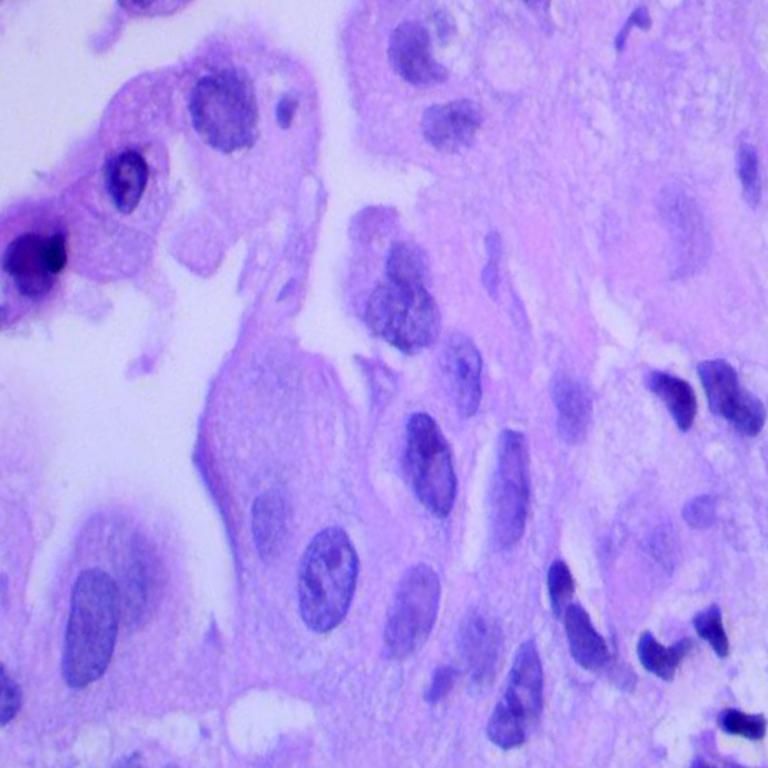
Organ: lung
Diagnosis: adenocarcinomas